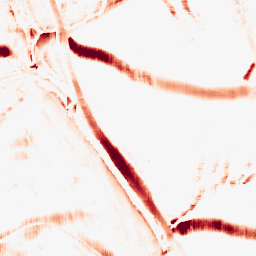
Category: morphological
Decomposition family: morphological_rect
Decomposition parameters: operation: opening
width: 10
height: 20
Upsampling method: quartic
Upsampling parameters: scale: 4
Upsampling scale: 4